Field crop: maize
Growth stage: 2
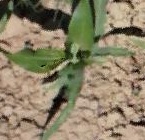
Species: maize